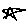
Label: star